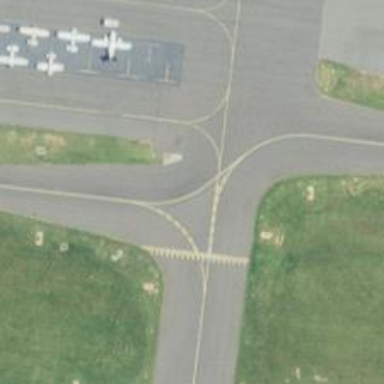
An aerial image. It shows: View of taxiway at the airport.